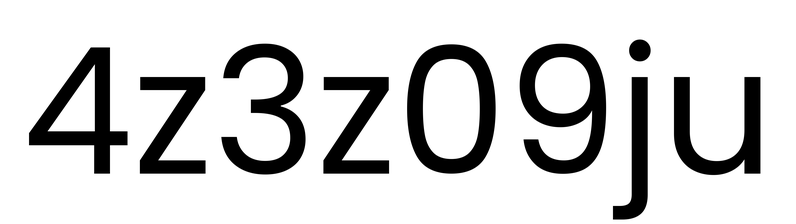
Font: Poppins-Regular